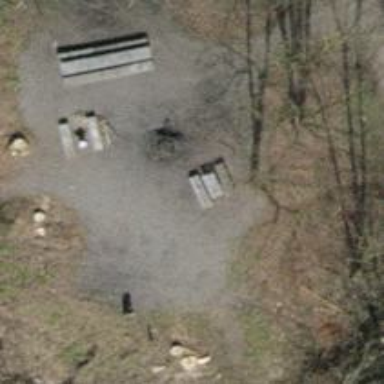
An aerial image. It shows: Picnic site with barbecue amenities available.